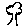
Label: tree